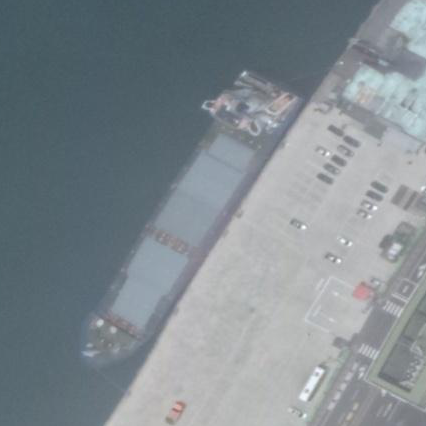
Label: Cargo_ship